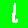
Digit: 1